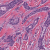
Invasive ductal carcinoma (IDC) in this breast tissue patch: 1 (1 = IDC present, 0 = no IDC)